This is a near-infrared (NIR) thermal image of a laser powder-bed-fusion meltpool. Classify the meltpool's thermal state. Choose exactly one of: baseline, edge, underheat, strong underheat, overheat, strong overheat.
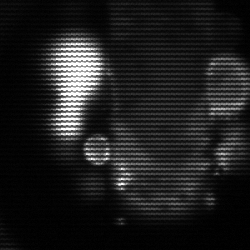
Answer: strong underheat